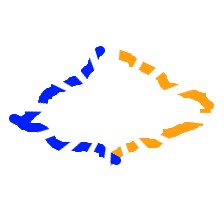
Shape: rhombus